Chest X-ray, AP view. Patient: 55 years old, sex F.
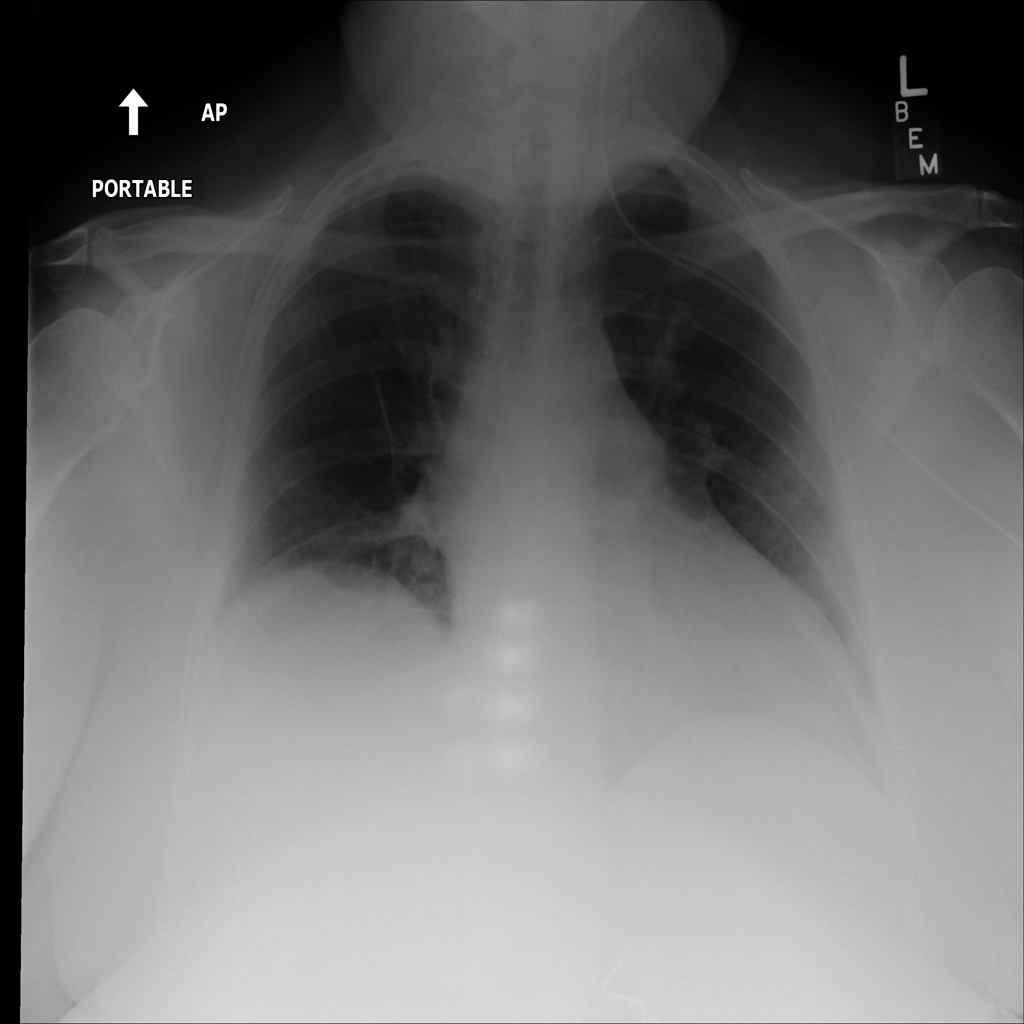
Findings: No Finding